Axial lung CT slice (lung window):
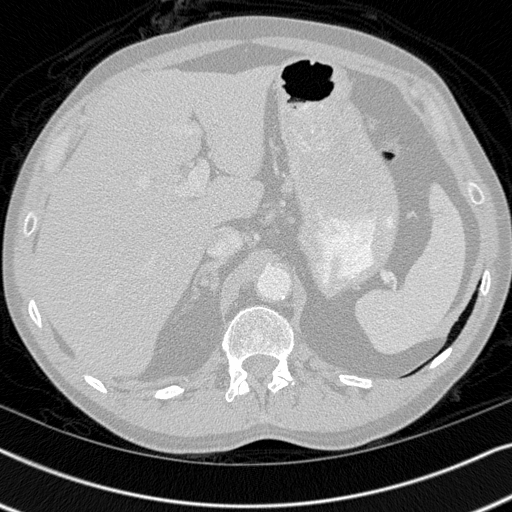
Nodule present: no